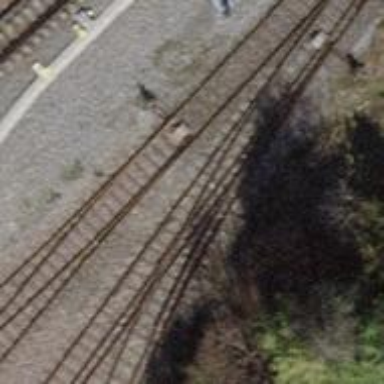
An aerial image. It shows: Single-track railway spur.